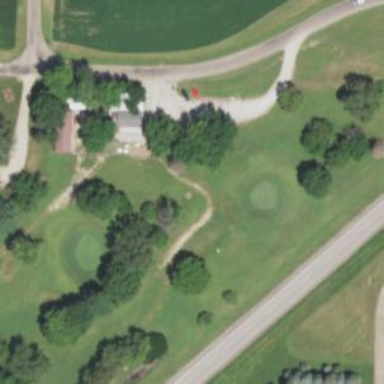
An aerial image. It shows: Path for both roads and golfers.